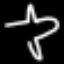
Label: airplane